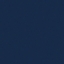
Land use / land cover class: SeaLake